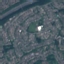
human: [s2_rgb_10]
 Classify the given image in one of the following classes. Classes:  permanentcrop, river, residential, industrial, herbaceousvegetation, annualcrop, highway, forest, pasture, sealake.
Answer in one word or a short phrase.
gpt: Residential